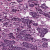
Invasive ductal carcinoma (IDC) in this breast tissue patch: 1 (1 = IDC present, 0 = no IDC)